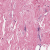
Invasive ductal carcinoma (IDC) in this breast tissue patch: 0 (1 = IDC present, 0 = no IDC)